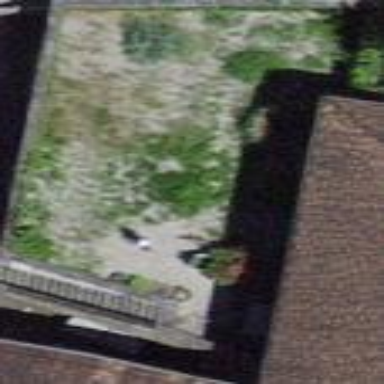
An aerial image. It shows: Garage.